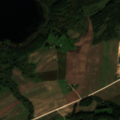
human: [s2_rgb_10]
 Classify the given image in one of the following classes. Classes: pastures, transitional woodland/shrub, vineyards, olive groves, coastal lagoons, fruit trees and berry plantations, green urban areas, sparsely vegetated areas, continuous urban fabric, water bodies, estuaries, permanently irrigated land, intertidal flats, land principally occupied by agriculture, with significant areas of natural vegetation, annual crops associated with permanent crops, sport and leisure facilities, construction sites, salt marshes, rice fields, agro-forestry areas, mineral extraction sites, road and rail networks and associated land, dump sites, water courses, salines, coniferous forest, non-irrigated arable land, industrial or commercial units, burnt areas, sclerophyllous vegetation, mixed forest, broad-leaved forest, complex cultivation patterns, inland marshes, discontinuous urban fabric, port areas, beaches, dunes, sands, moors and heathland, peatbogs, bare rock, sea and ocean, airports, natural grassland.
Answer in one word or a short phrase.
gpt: non-irrigated arable land, land principally occupied by agriculture, with significant areas of natural vegetation, mixed forest, transitional woodland/shrub, water bodies